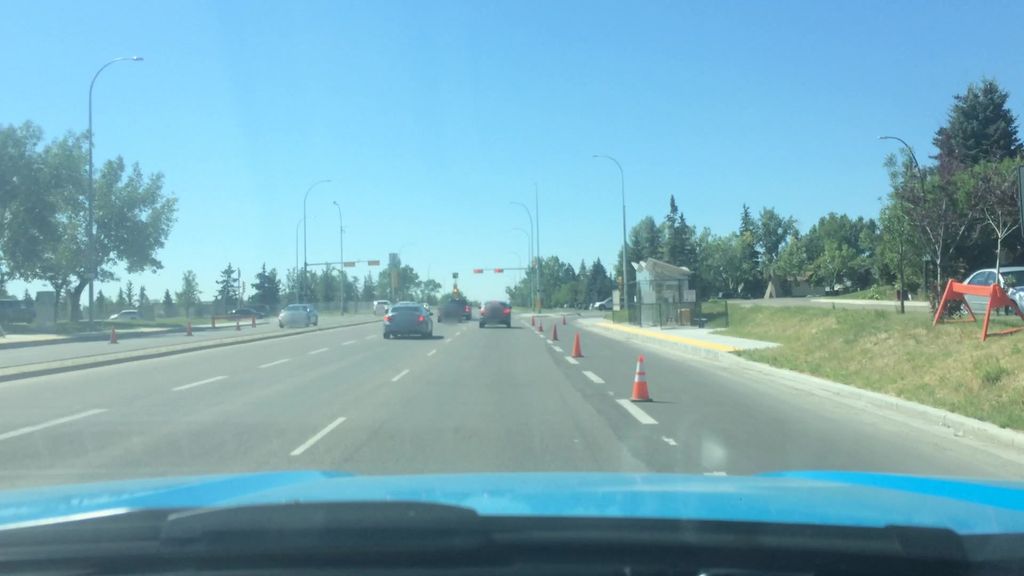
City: calgary